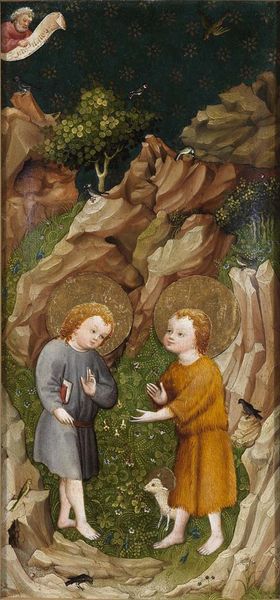
Titel: Besuch des Jesusknaben bei Johannes in der Wüste
Künstler: Oberrheinischer Meister
Standort: Karlsruhe
Institution: Staatliche Kunsthalle Karlsruhe
Schlagwörter: baum, berg, blau, blätter, dunkel, felsen, gemälde, gott, himmel, mann, vogel, gelb, grün, landschaft, menschen, ocker, blumen, braun, bunt, geste, holz, kleider, männer, nacht, orange, schwarz, szene, weiss, gras, gürtel, hund, rasen, rot, tier, tiere, wiese, gespräch, hochformat, malerei, band, bibel, johannes, pelz, stein, steine, täufer, erde, gräser, natur, strauch, vögel, weide, busch, kirche, gold, mantel, kind, pflanzen, tal, kinder, engel, hase, fell, bäumchen, farbig, orang, schrift, perspektive, zwei, alter mann, jungen, knaben, berge, fels, gebirge, aue, vegetation, schlucht, blue, red, robes, white, black, dark, gray, green, hair, old, painting, yellow, lesen, flowers, pink, two, brown, junge, barfuss, paradies, lamm, schaf, alter, buch, vergoldet, religion, jungs, felsig, sterne, herrscher, treffen, pergament, heiligenschein, nimbus, christus, jesus, angel, angels, cliff, heaven, man, rock, rocks, sky, stone, tree, mittelalter, field, trees, child, message, schriftrolle, zentrum, heilige, fresko, grass, garden, night, plants, rabe, paper, brüder, heilig, lämmchen, forst, animals, bird, dog, allegory, birds, saint, ziege, raben, pair, cliffs, children, banderole, heiligenbild, leaves, trunk, prayer, johannes der täufer, spruchband, medieval, schriftband, heiligenscheine, angles, god, book, gottvater, pale, krähe, lamm gottes, sheep, lamb, lambs, nimben, christuskind, lamm christi, christliche kunst, schäfchen, saints, stones, bible, phantastisch, vägel, angle, vögelein, kindwer, banner, halo, johanne, duckel, allegorical, 2, halos, eden, ree, crow, bibical, dim, greeting, bosch, surrounded, lamg, engel lamm gras fels vogel gott blume, saiants, hooly, nimben#, jesus und johannes